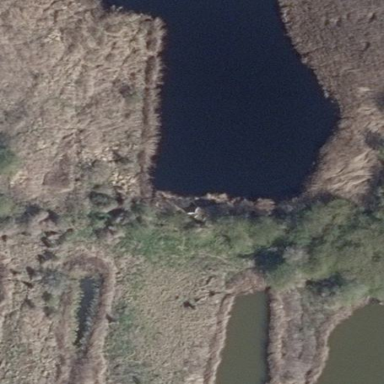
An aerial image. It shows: Pond surrounded by natural water.